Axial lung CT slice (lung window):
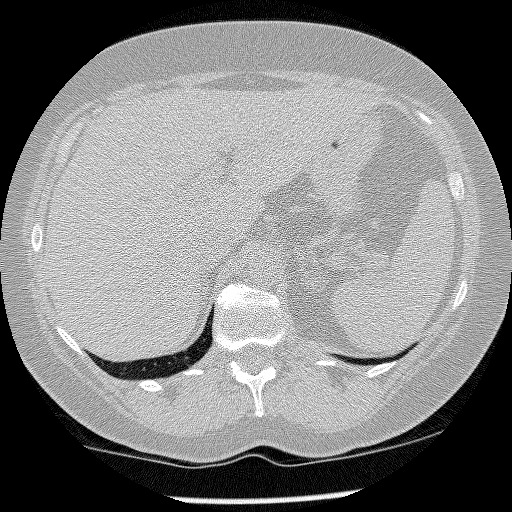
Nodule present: no